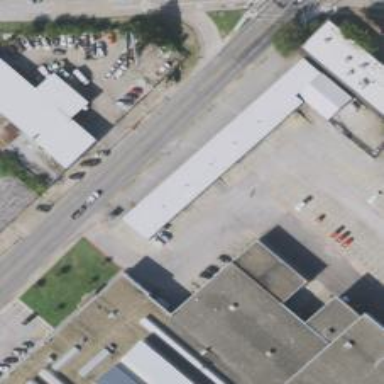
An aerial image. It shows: Industrial building.